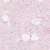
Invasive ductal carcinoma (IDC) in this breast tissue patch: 0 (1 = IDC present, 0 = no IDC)